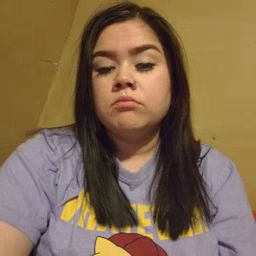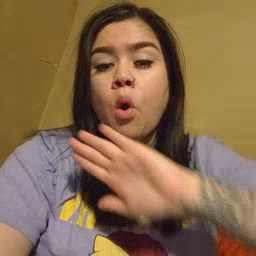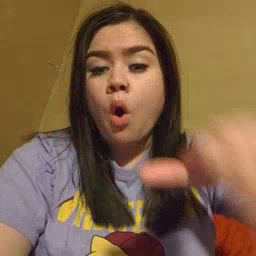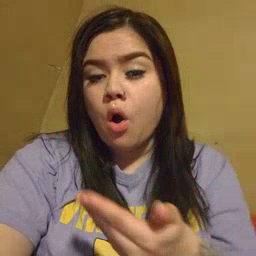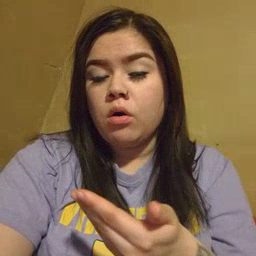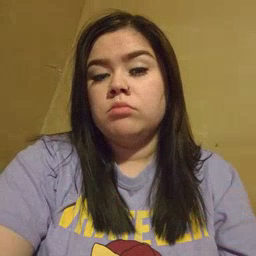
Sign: all